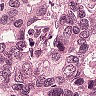
Metastatic tissue present: yes